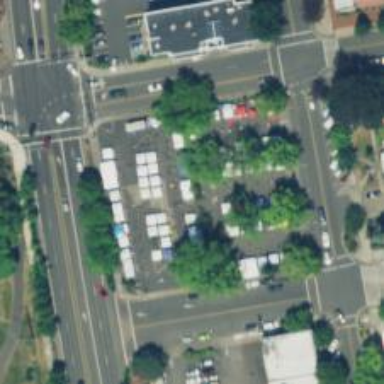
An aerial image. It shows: Marketplace.